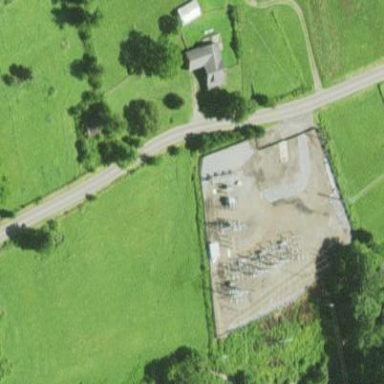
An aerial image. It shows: Distribution substation surrounded by fence.